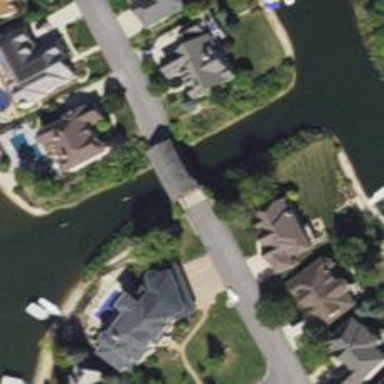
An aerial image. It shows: Covered bridge on residential road.